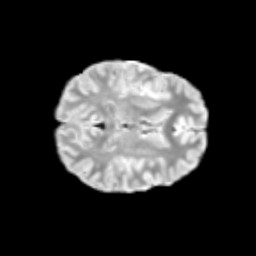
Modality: T2w
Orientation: axial
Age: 12
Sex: female
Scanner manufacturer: siemens
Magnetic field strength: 3 T
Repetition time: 3.8 s
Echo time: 0.07 s